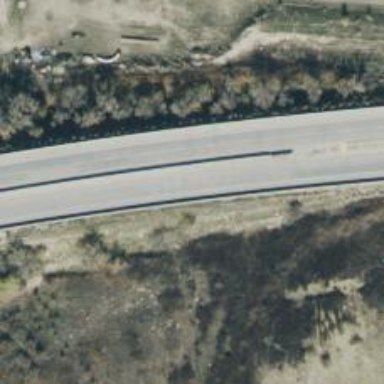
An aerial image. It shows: This image shows trunk highway that functions as expressway.